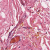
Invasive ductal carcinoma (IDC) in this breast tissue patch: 0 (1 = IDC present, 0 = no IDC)